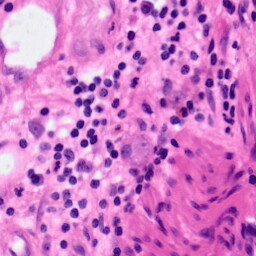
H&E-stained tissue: Pancreatic